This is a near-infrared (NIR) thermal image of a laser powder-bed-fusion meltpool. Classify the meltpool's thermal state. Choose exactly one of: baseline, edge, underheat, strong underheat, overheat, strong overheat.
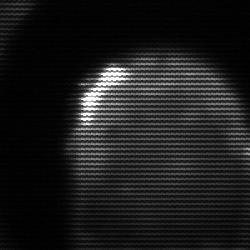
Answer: edge